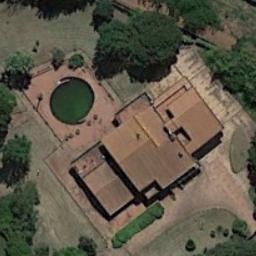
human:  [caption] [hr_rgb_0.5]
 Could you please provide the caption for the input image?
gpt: There is a building in the sparse residential .

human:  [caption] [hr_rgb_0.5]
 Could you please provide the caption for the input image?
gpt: The sparse residential is on the bare land next to some trees .

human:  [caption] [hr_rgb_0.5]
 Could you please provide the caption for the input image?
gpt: There are several houses of different sizes and a few green trees in a sparse residential area .

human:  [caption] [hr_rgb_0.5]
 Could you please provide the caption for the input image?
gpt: Two paths lead to a small black house .

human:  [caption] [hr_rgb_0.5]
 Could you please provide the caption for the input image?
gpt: A sparse residential area with a brown building and some green trees .